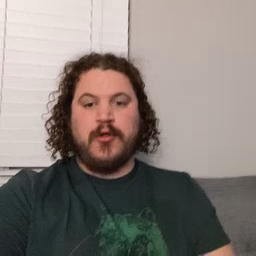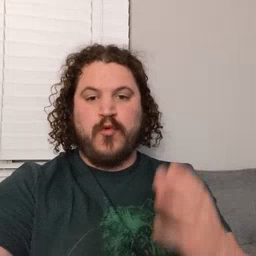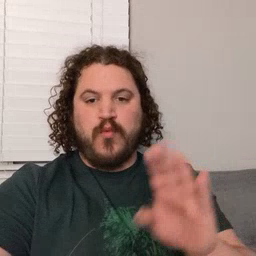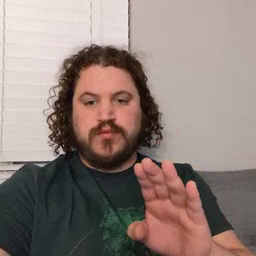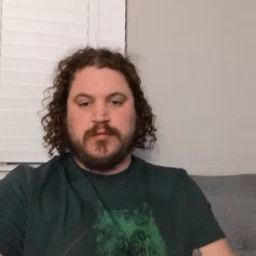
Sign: close